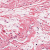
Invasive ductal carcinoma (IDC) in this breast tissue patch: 0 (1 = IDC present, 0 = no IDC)